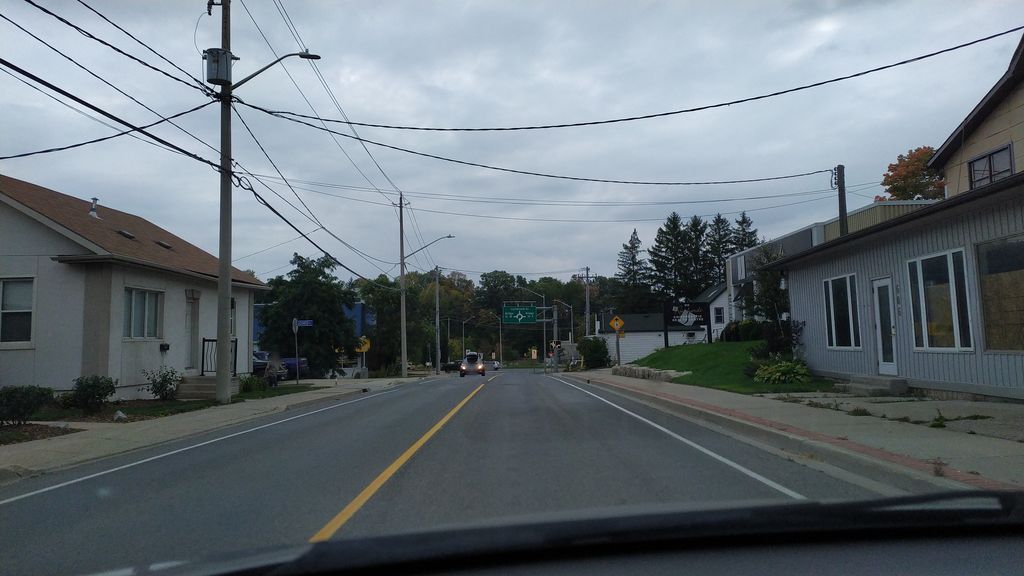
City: kitchener-waterloo